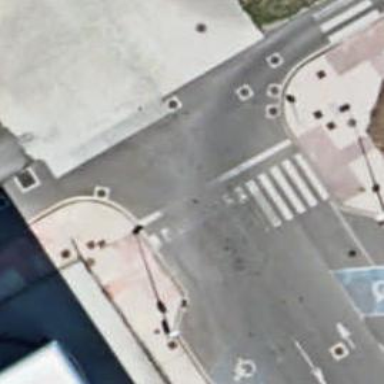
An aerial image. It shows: Service road with diagonal parking lanes on both sides and sidewalks.